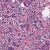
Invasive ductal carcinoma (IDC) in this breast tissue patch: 1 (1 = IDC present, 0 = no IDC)